Question: I am trying to design an ETL structure and i stucked in the below step.

As you can see i have 3 steps and each step holding a value from previous step. For example has a column with which shows the value in and has same relationship with .
The problem is when i start this job all these 3 steps are running simultaneously and error is occuring about FK constraints since TABLE2 trying to set a FK before TABLE1 creation completes.
I am not sure if this is the best practice for creating an ETL process but is there a way to run these 3 steps in specified sequence?
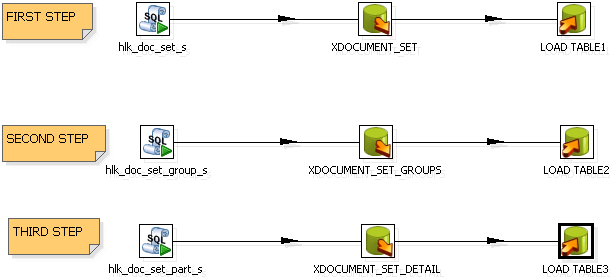
Answer: My solution;
In Design panel under the Flow steps there is a usefull tool called "Block this step until steps finish" which helps you observe the steps you want and than start the step which is blocked so that you will have no problem with FK and other dependencies.. Here is the implementation;